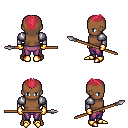
a pixel art fantasy rpg character, male body template, human, dark skin, steel arm armor, magenta pants, ruby red short mohawk hairstyle, gold gloves, gold boots, spear, four views (front, back, left, right), 2x2 character sprite sheet, small pixel art, hard edges, no anti-aliasing